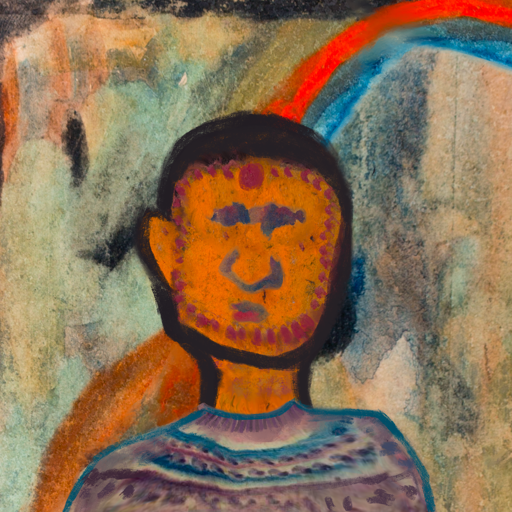
Background: Childish, Head And Neck Front: Doll, Face Front: In_The_Sun, Bust: HillGirl, Hair Front: Blank, Head Accessory: Blank, Second Necklace: Blank, Necklace: Blank, Baby: Blank